Field crop: maize
Growth stage: 2
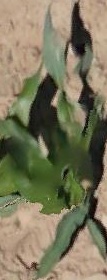
Species: maize